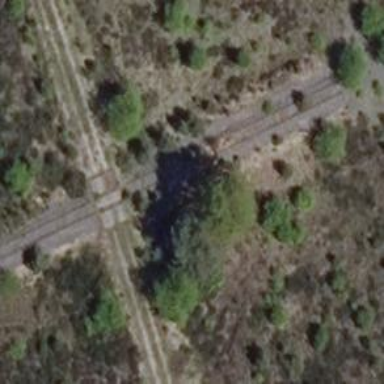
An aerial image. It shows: Level crossing along the railway.